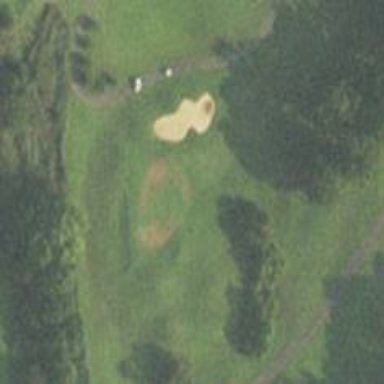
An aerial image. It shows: Golf hole.